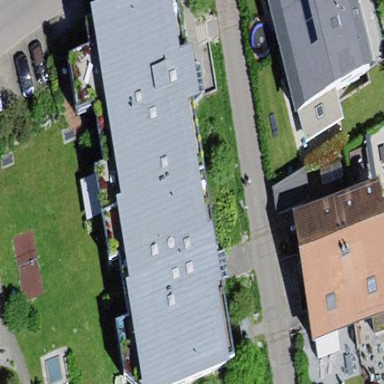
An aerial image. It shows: Simple and straightforward house.